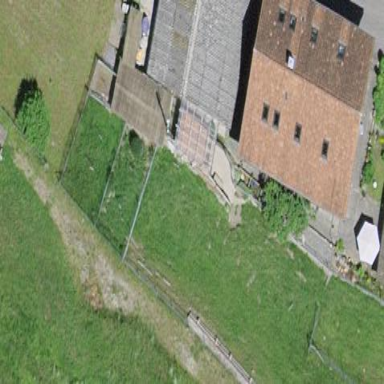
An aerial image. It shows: Barn.